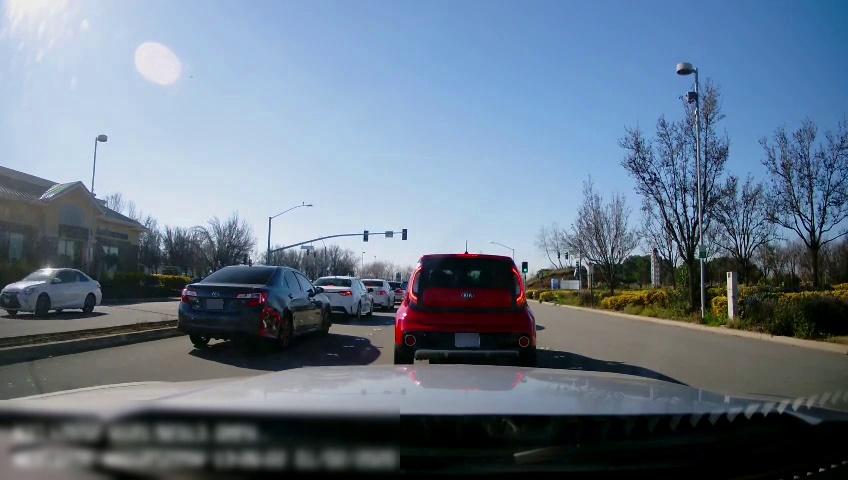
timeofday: Day
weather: Sunny
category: Drivable Space
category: Drivable Space
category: Vehicles | Car
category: Vehicles | Car
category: Vehicles | Car
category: Vehicles | Car
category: Vehicles | Car
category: Vehicles | Car
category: Lanes | Current Lane
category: Lanes | Current Lane
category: Traffic | Lights
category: Traffic | Lights
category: Traffic | Lights